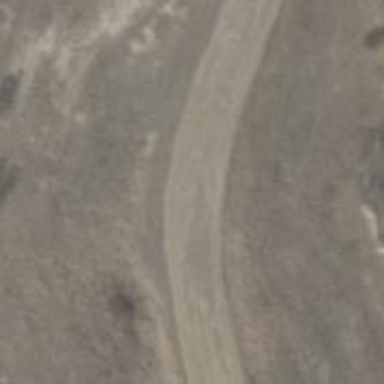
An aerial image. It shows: Track with grade 2 gravel surface.